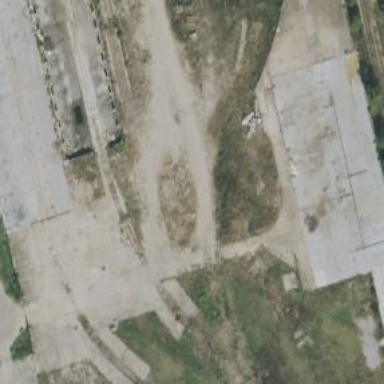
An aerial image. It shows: Abandoned railway.